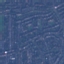
Land use / land cover: Residential